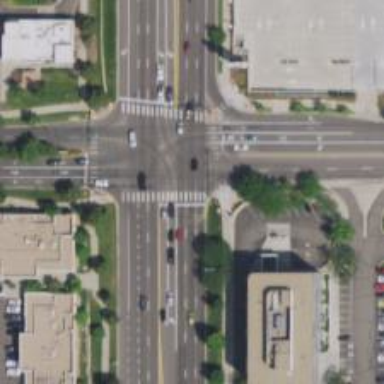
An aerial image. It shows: Marked crossing with zebra markings on the road.